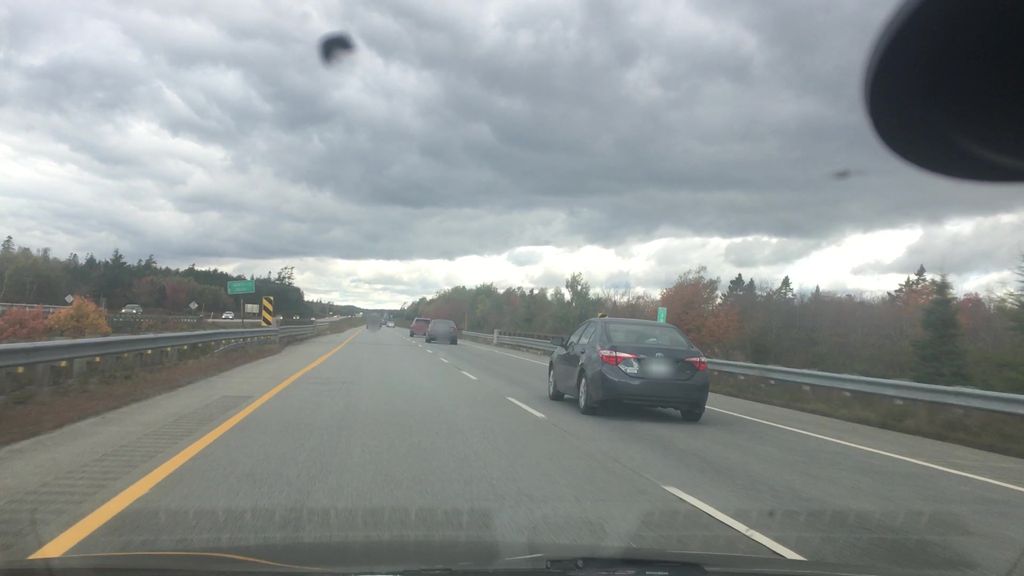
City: halifax